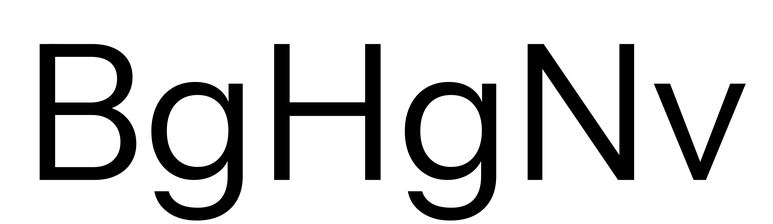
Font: InstrumentSans_Regular